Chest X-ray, PA view. Patient: 31 years old, sex F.
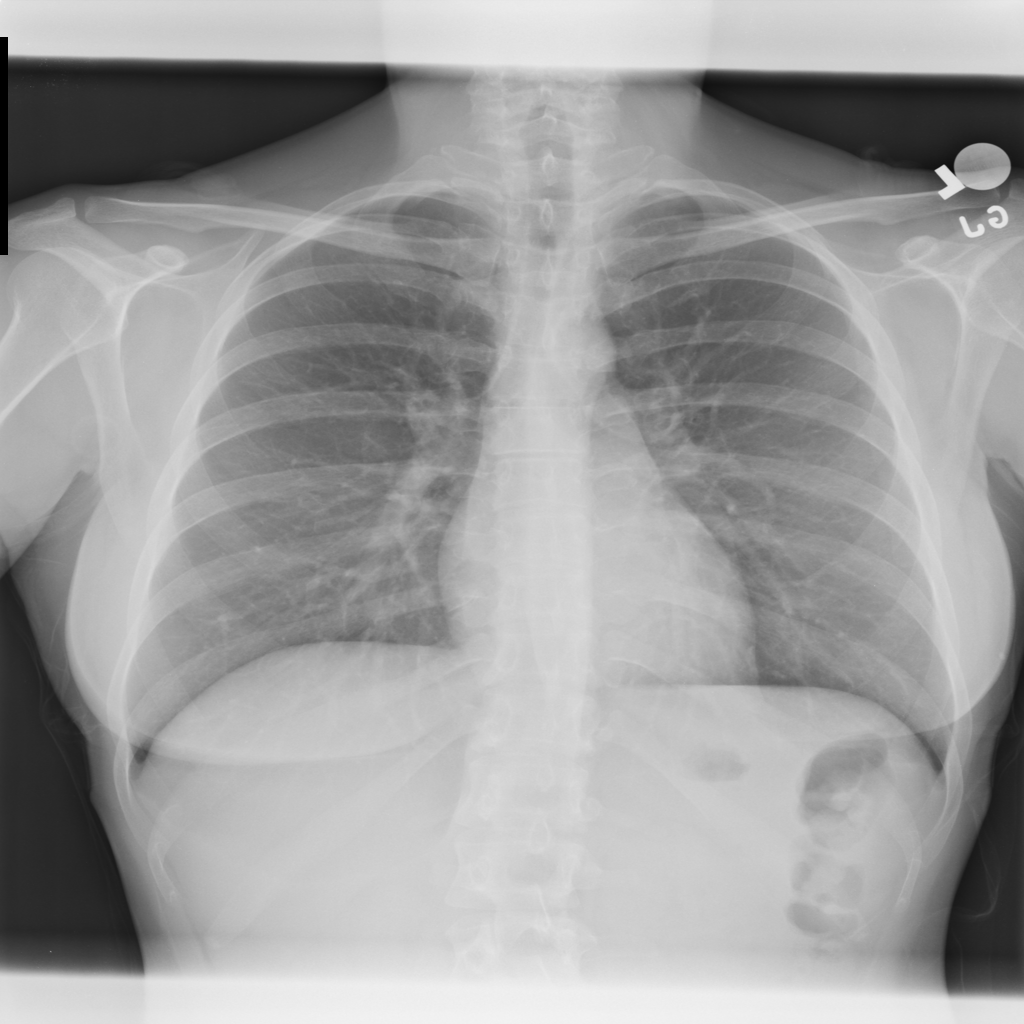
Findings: No Finding